Interaction volume radius: 5 \u00c5
Interaction volume height: 15 \u00c5
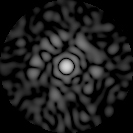
Disorder parameter: 0.8644